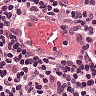
Metastatic tissue present: no